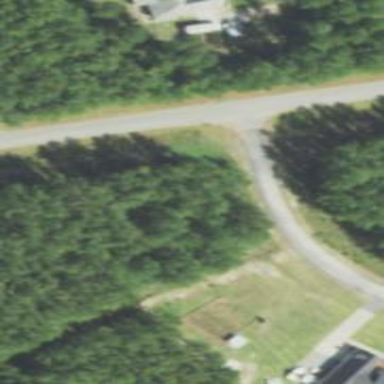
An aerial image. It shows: Stop road.